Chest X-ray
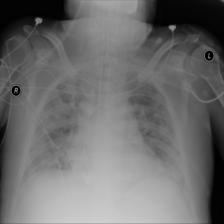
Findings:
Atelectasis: negative
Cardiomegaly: positive
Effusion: positive
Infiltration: negative
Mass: positive
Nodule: negative
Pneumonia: negative
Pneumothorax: negative
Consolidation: positive
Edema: negative
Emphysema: negative
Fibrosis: negative
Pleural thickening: negative
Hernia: negative